Field crop: tomato
Growth stage: 1
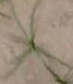
Species: cyperus